Question: I'm implementing a simple authentication system with ASP.NET Core Identity using only username and password. When I call Register action, I get the error mentioned in the title.

Below the code which is associated with registration.
'''
public void ConfigureServices(IServiceCollection services)
{
services.AddDbContext<AppDbContext>(options =>
options.UseSqlServer(_configuration.GetConnectionString("Default")));
services.AddIdentity<IdentityUser,
IdentityRole().AddEntityFrameworkStores<AppDbContext>();'
public void Configure(IApplicationBuilder app, IHostingEnvironment env)
{
app.UseAuthentication();
}
'''
'''
public class AccountController : Controller
{
private readonly UserManager<IdentityUser> _userManager;
private readonly SignInManager<IdentityUser> _signInManager;
public AccountController(UserManager<IdentityUser> userManager,
SignInManager<IdentityUser> signInManager)
{
_userManager = userManager;
_signInManager = signInManager;
}
public IActionResult Register()
{
return View();
}
[HttpPost]
[ValidateAntiForgeryToken]
[AllowAnonymous]
public async Task<IActionResult> Register(RegistrationViewModel registrationViewModel)
{
if (ModelState.IsValid)
{
var user = new IdentityUser {UserName = registrationViewModel.UserName};
var result = await _userManager.CreateAsync(user, registrationViewModel.Password);
if (result.Succeeded)
return RedirectToAction("Index", "Home");
var errors = result.Errors;
var message = string.Join(", ", errors);
ModelState.AddModelError("", message);
}
return View(registrationViewModel);
}
'''
'''
public class RegistrationViewModel
{
[Required]
[Display(Name = "User name")]
public string UserName { get; set; }
[Required]
[DataType(DataType.Password)]
public string Password { get; set; }
}
'''
'@model RegistrationViewModel'
'<form asp-controller="Account" asp-action="Register" method="post" class="form-horizontal" role="form">'
'''
<div asp-validation-summary="All" class="text-danger"></div>
<div class="form-group">
<label asp-for="UserName" class="col-md-2 control-label"></label>
<div class="col-md-10">
<input asp-for="UserName" class="form-control" />
<span asp-validation-for="UserName" class="text-danger"></span>
</div>
</div>
<div class="form-group">
<label asp-for="Password" class="col-md-2 control-label"></label>
<div class="col-md-10">
<input asp-for="Password" class="form-control" />
<span asp-validation-for="Password" class="text-danger"></span>
</div>
</div>
<div class="form-group">
<div class="col-md-offset-2 col-md-10">
<input type="submit" class="btn btn-primary" value="Register" />
</div>
</div>
'''
'
As far as I know, such error occurs when the login is already associated with account, however, the table which is supposed to store all the users' data is empty.
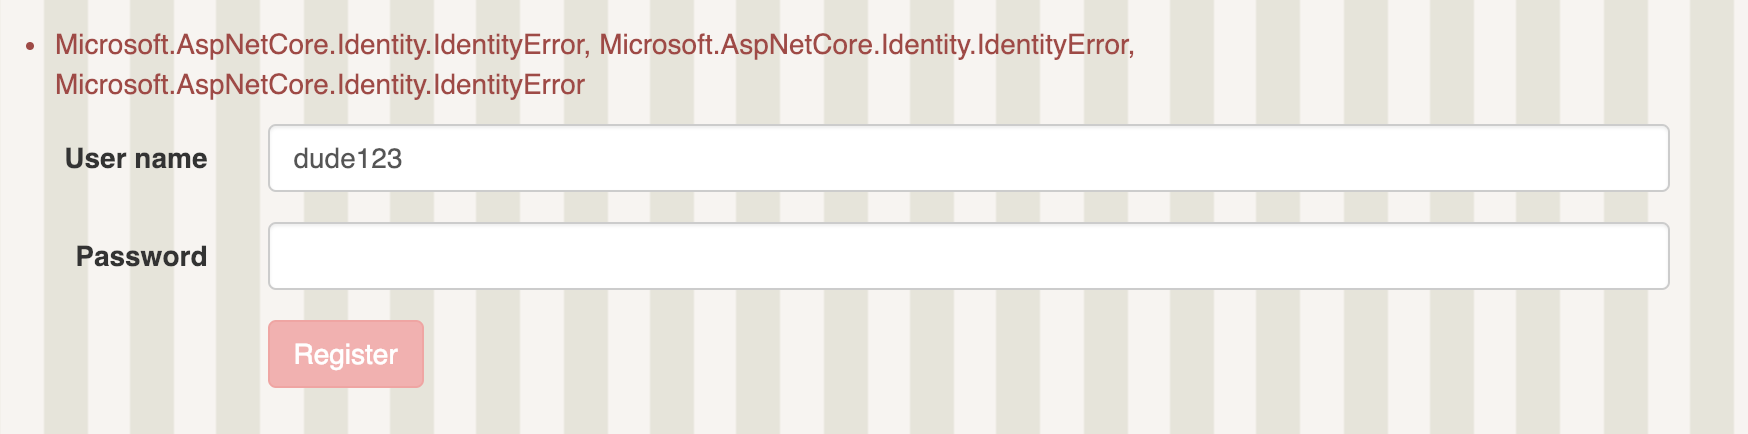
Answer: Try using this to get a better error message. Your toString on Errors is just returning the objects type not whats in it.
'''
var message = string.Join(", ", response.Errors.Select(x => "Code " + x.Code + " Description" + x.Description));
'''